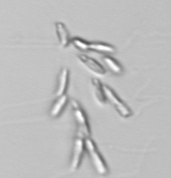
Label: Dinobryon